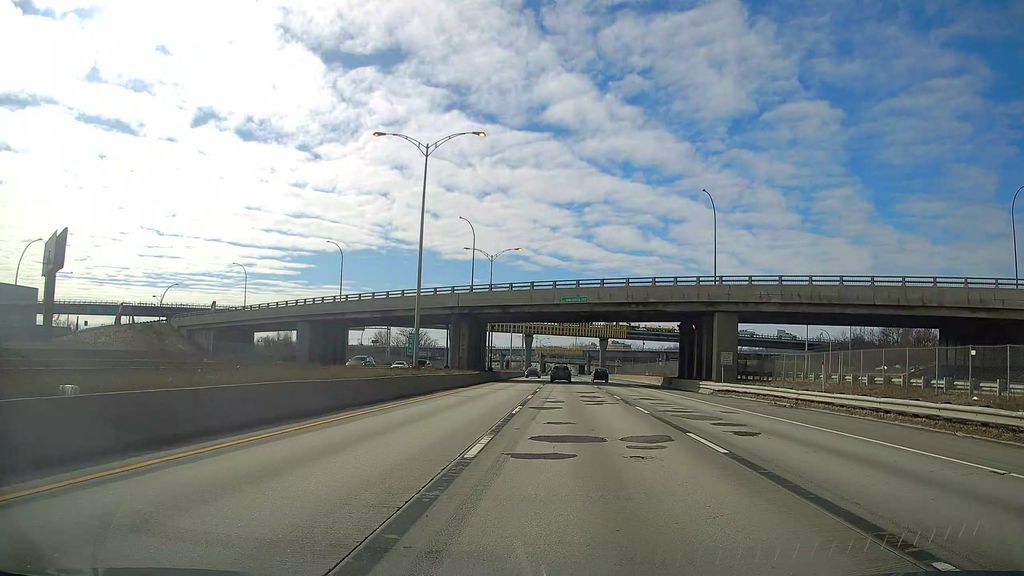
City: montreal